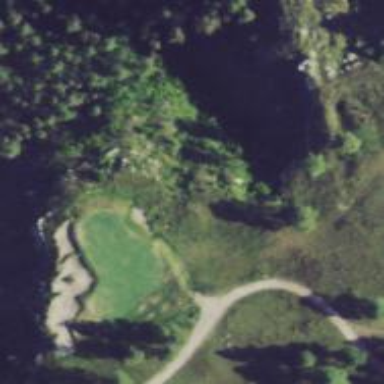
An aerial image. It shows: Rough area in golf course.